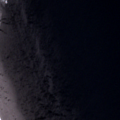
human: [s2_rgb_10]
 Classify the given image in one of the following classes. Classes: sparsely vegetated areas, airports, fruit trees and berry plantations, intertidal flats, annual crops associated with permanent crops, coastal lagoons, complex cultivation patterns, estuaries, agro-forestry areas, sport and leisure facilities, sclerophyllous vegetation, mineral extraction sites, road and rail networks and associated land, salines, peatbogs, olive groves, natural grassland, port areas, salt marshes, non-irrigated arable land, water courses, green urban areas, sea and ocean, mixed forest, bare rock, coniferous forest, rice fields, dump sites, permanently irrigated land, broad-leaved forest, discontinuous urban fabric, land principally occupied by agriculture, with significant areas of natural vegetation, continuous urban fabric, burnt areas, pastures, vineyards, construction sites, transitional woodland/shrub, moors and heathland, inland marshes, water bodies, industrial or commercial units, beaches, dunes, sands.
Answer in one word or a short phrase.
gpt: sea and ocean